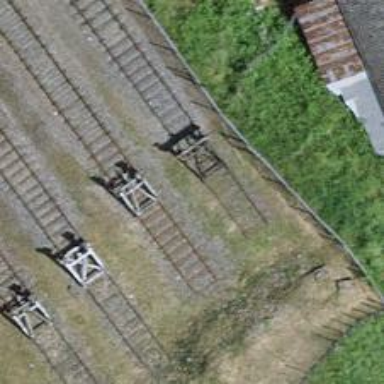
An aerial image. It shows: Railway buffer stop.